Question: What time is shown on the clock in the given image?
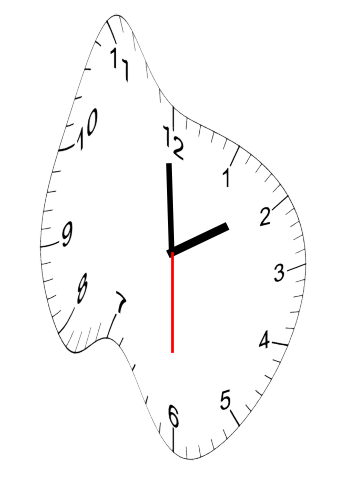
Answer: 01:59:30